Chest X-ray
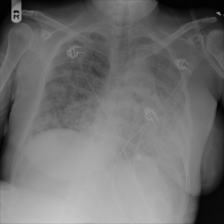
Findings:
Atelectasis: negative
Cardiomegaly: negative
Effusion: negative
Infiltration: negative
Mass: negative
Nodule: negative
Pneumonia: negative
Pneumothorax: negative
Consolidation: positive
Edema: negative
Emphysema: negative
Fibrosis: negative
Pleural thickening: negative
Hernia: negative